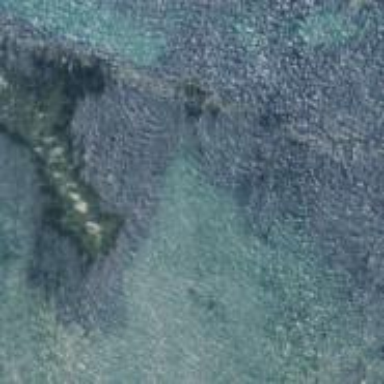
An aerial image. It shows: Natural rock reef.